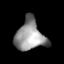
Tissue: lung
Cell type: Endothelial cells
Senescence score: 0.6931
Nuclear area (px): 866
Mean DAPI intensity: 147.378